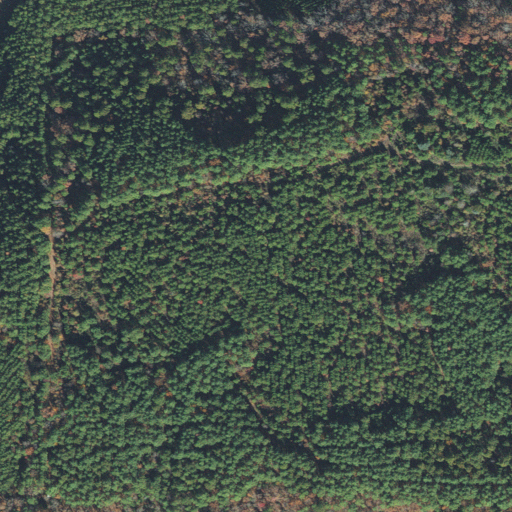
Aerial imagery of mountain in Arkansas named Harris Mountain containing evergreen forest, deciduous forest, mixed forest, open water, and shrub